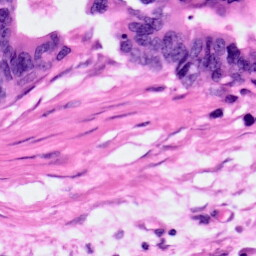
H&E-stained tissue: Pancreatic